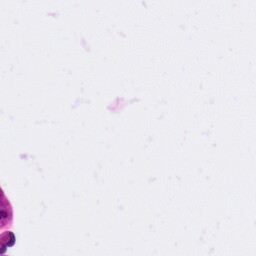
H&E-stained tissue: Pancreatic